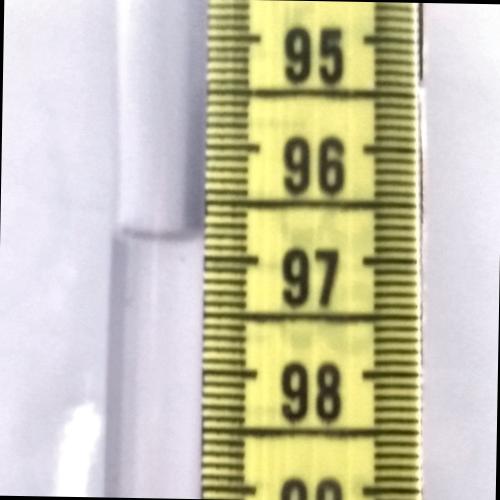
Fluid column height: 96.8 cm